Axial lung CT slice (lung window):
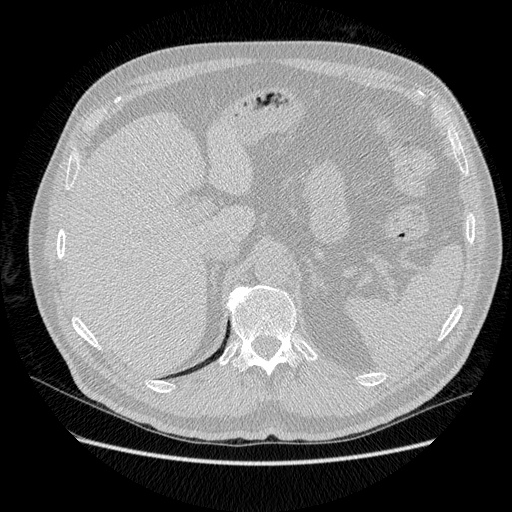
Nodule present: no